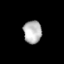
Tissue: lung
Cell type: Endothelial cells
Senescence score: 0.5901
Nuclear area (px): 407
Mean DAPI intensity: 181.118